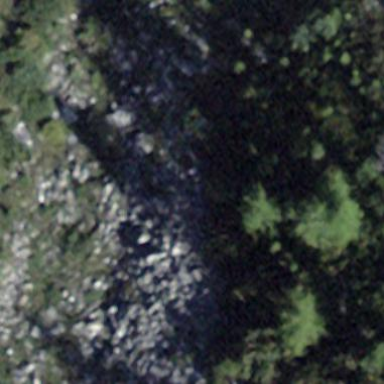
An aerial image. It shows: Forest dominated by needle-leaved trees.